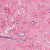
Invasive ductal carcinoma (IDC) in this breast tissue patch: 0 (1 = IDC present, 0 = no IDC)